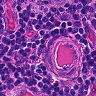
Metastatic tissue present: no